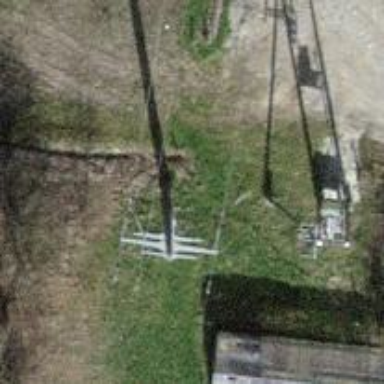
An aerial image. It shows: Power pole.